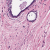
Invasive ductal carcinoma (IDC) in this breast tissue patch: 0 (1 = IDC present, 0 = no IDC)